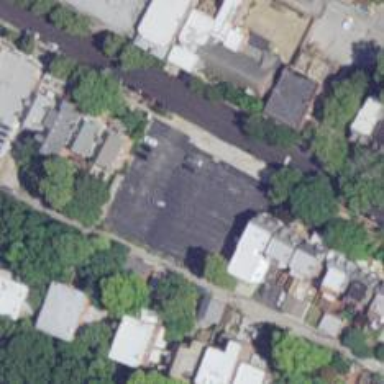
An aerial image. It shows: Alley classified as service road.